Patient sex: M
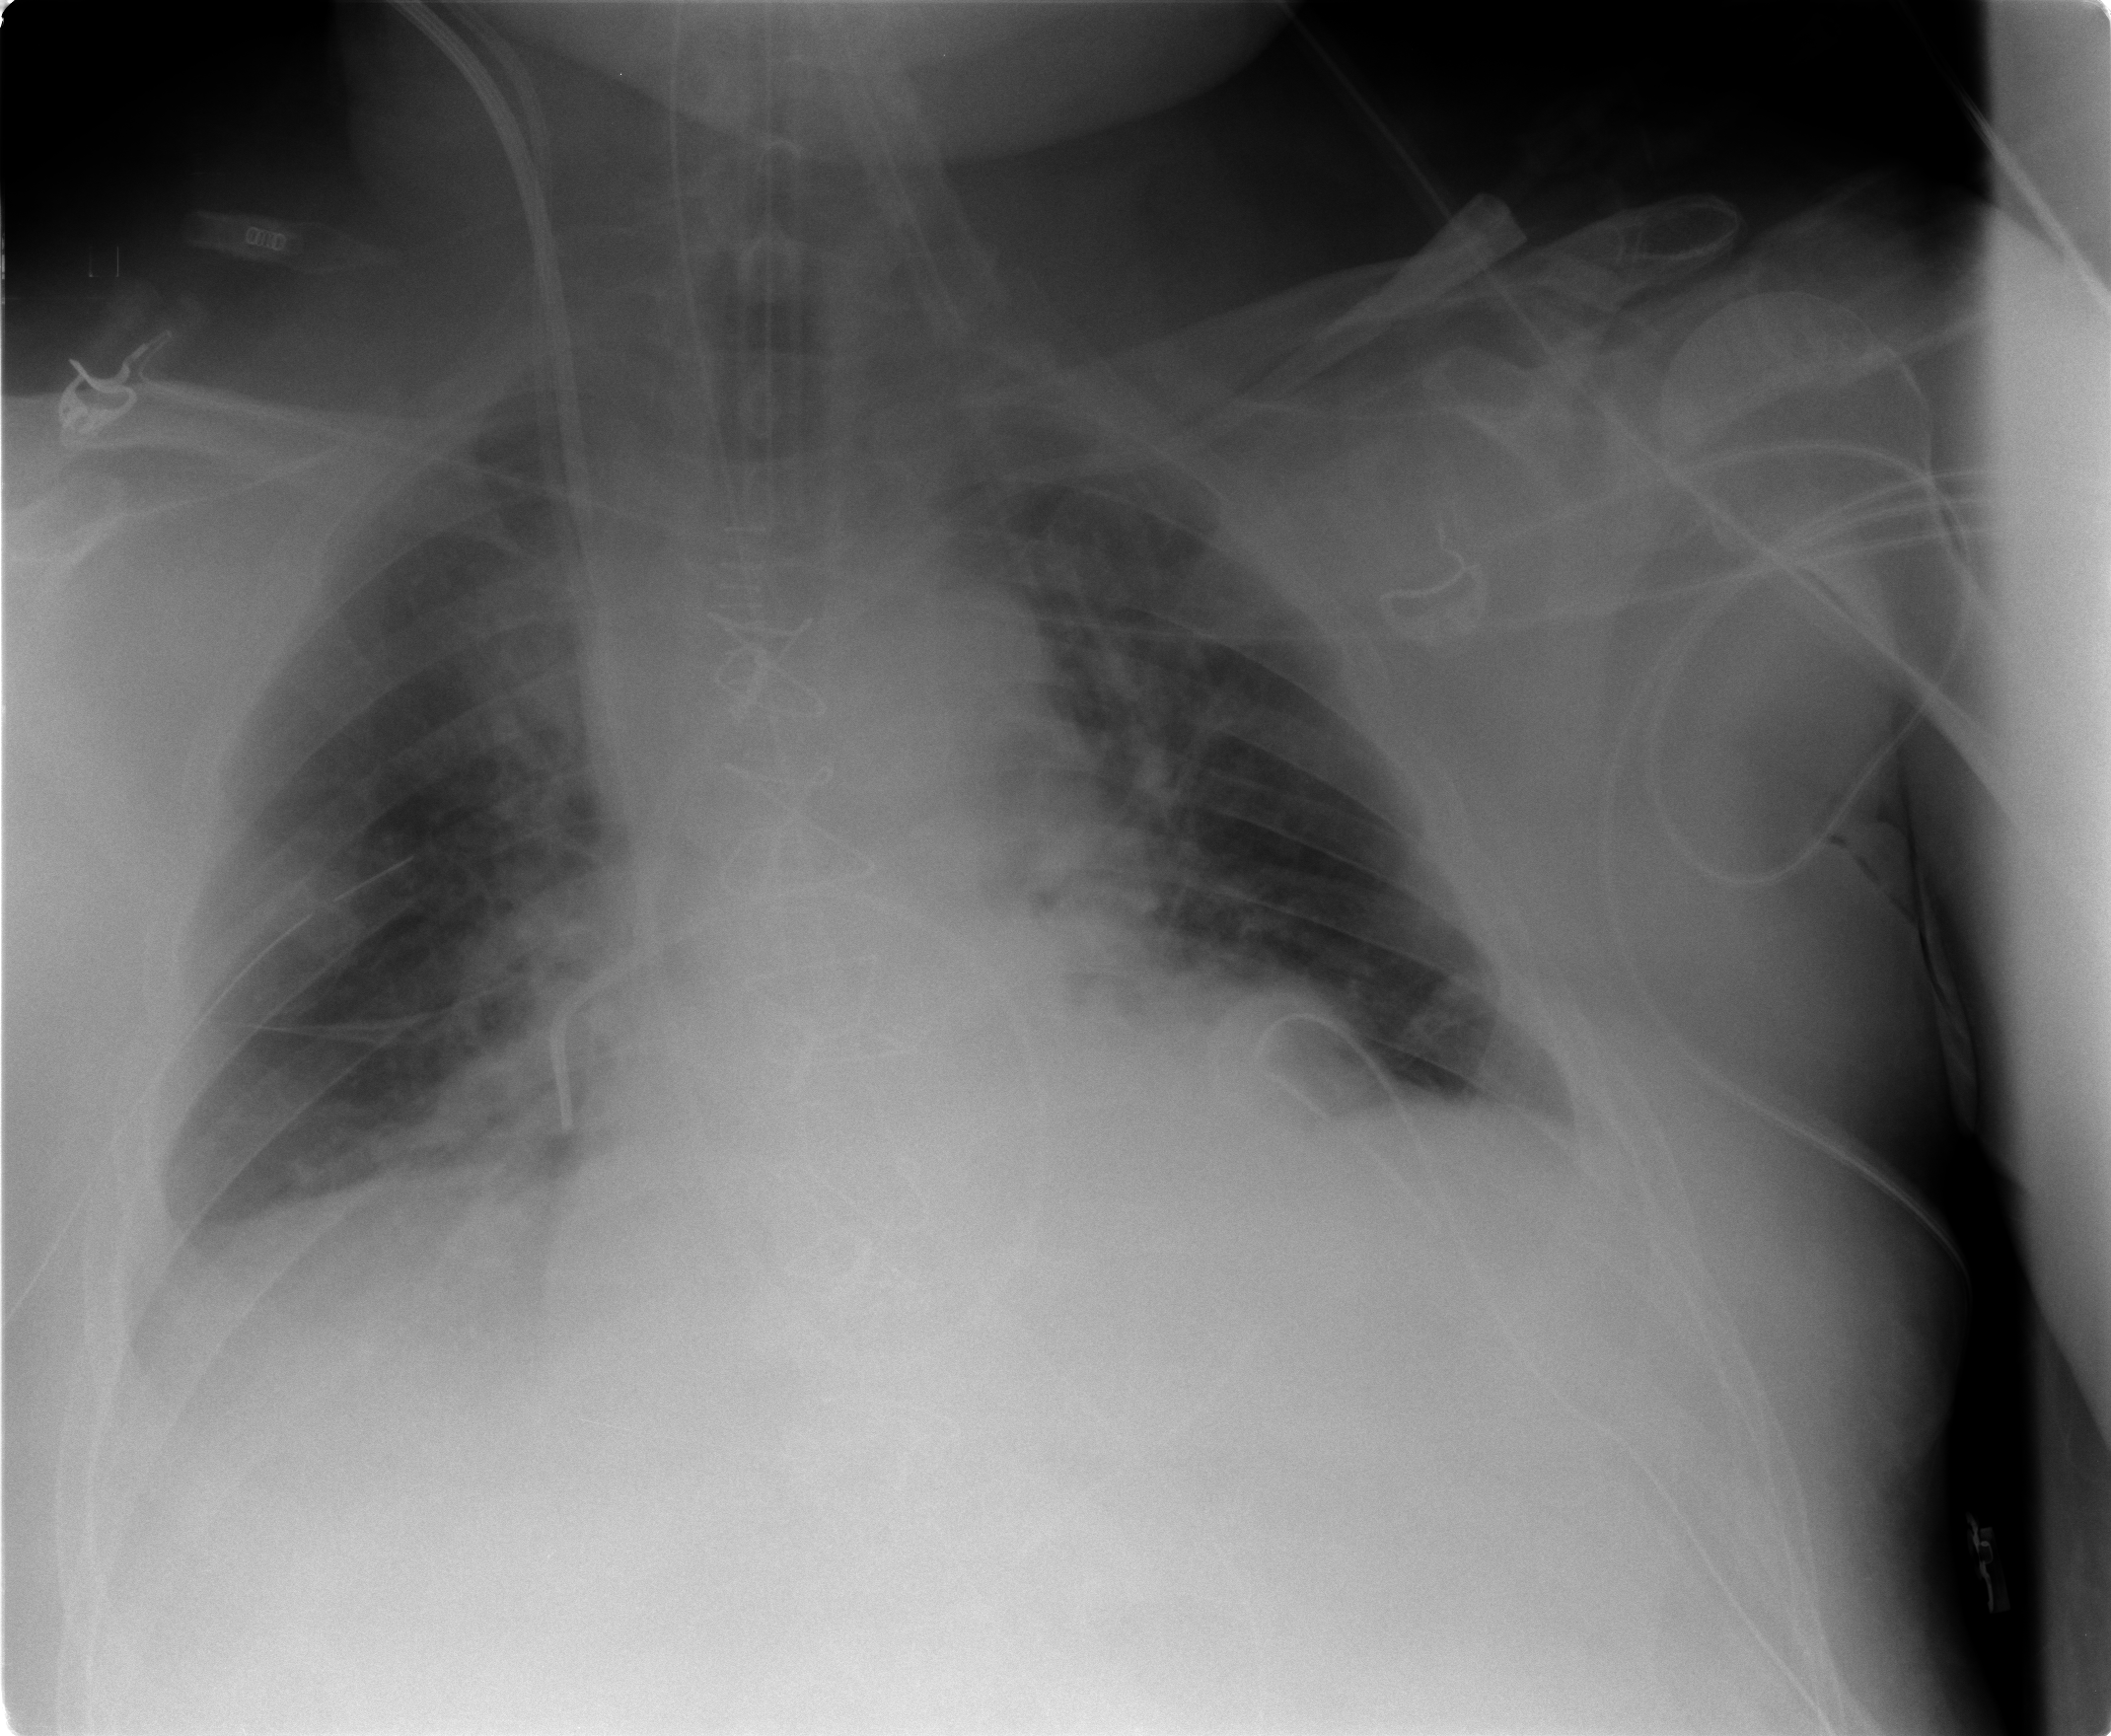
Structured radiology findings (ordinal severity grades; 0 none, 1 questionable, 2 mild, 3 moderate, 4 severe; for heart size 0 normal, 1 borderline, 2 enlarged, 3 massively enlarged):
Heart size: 2
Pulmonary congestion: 3
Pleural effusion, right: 2
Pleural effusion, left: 2
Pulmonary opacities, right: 2
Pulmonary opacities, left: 0
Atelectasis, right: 2
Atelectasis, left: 2